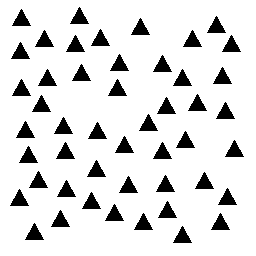
Squares: 0
Triangles: 48
Stars: 0
Total shapes: 48